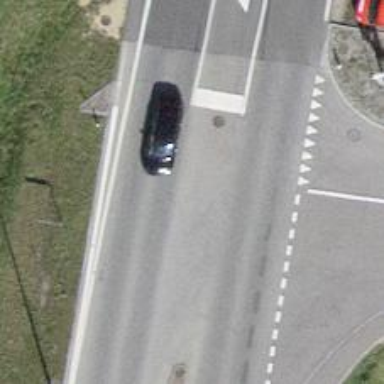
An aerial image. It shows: Secondary road with asphalt surface and designated cycle lane.